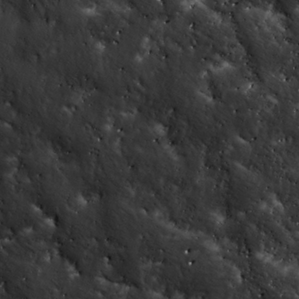
Label: non_frost